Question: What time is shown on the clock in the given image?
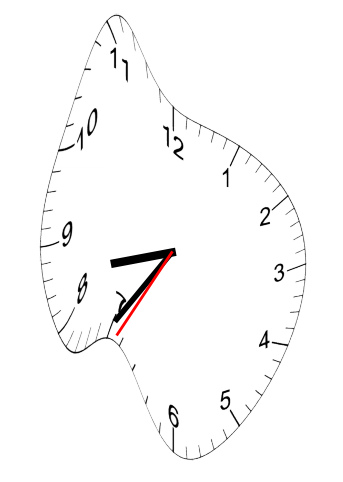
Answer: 08:35:35